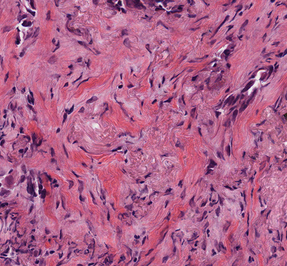
Tumor epithelial tissue: no
Tumor-associated stroma tissue: yes
Normal tissue: no